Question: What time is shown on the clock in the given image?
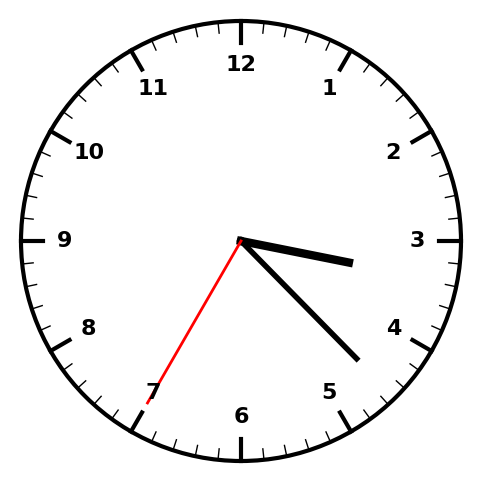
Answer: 03:22:35